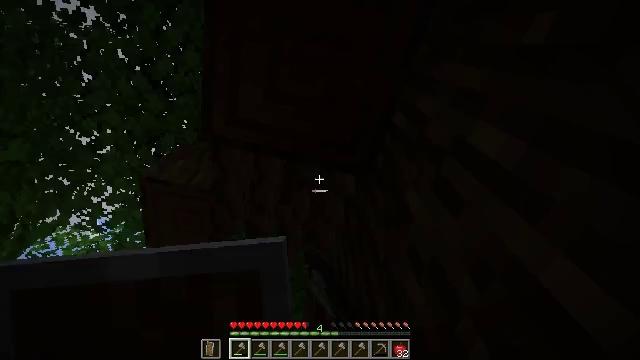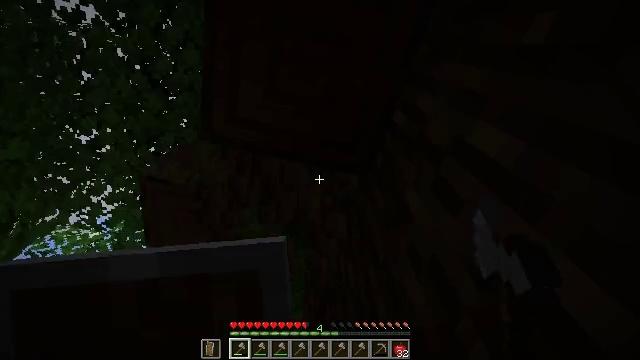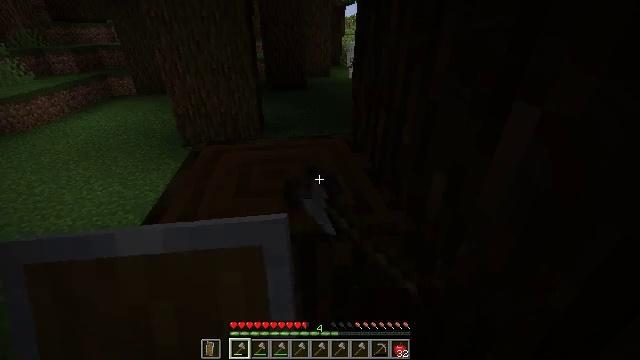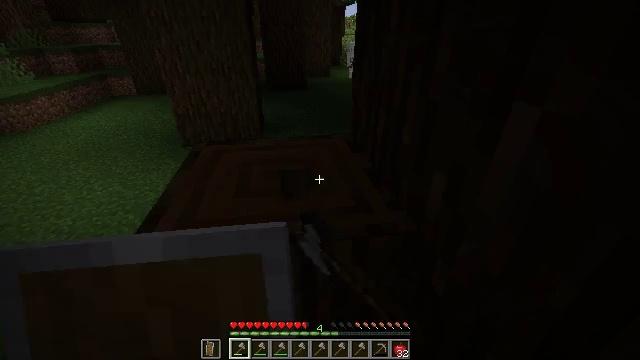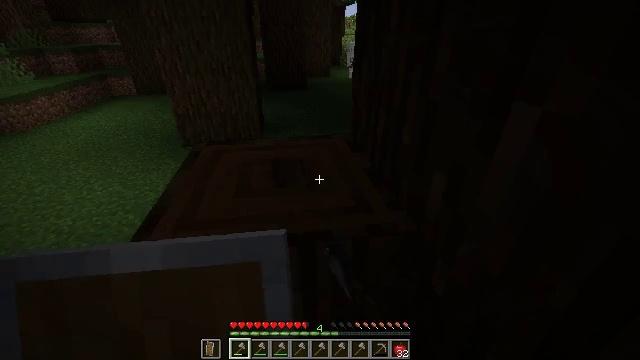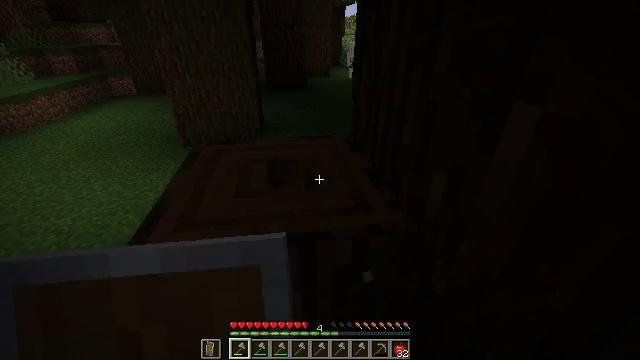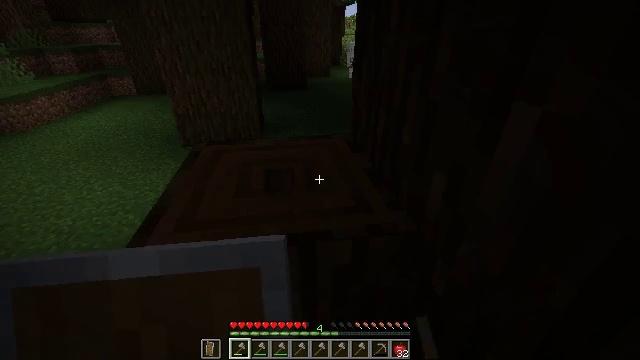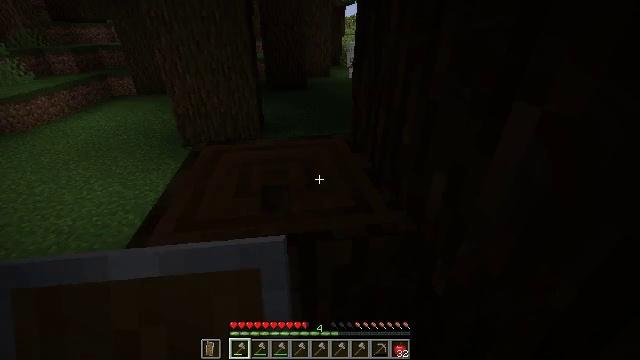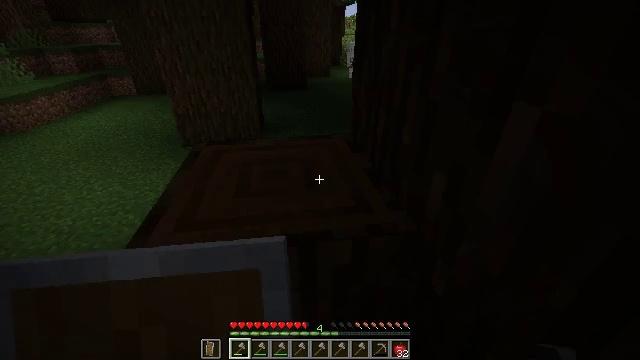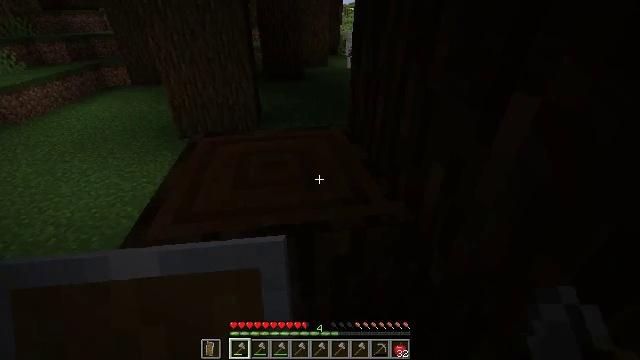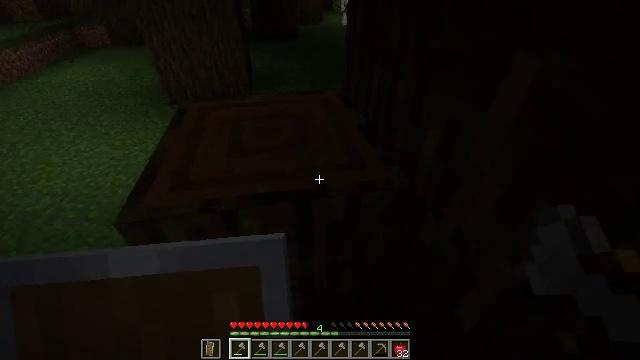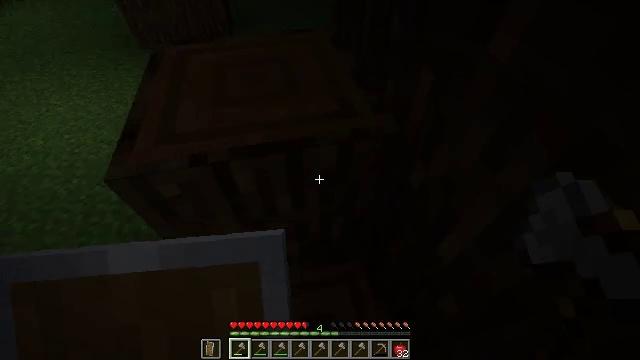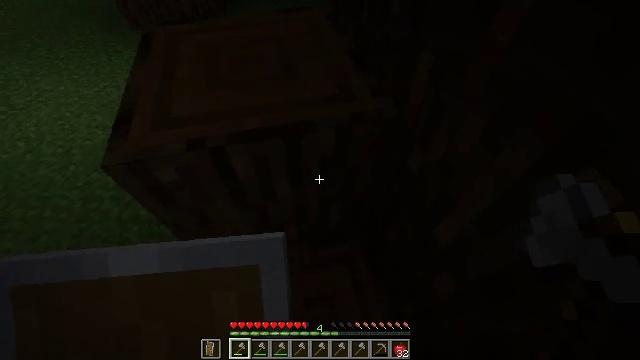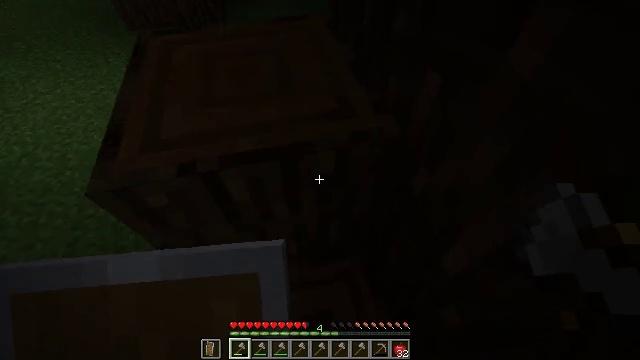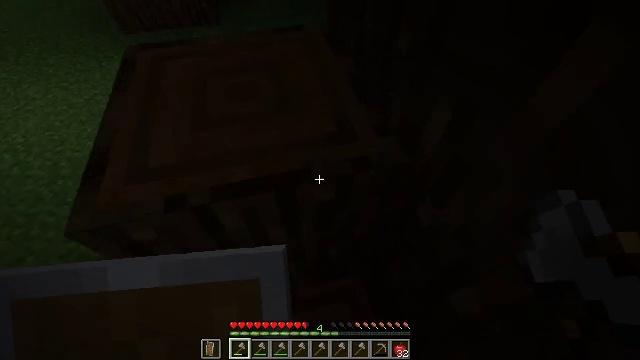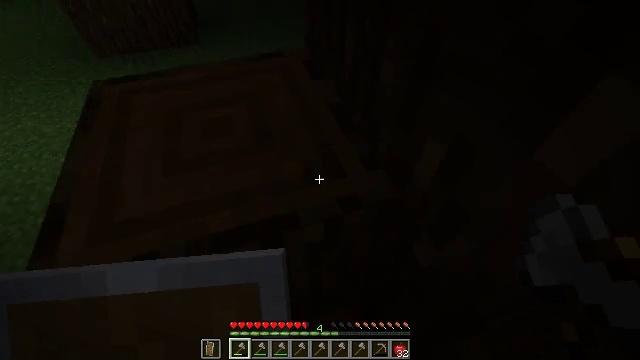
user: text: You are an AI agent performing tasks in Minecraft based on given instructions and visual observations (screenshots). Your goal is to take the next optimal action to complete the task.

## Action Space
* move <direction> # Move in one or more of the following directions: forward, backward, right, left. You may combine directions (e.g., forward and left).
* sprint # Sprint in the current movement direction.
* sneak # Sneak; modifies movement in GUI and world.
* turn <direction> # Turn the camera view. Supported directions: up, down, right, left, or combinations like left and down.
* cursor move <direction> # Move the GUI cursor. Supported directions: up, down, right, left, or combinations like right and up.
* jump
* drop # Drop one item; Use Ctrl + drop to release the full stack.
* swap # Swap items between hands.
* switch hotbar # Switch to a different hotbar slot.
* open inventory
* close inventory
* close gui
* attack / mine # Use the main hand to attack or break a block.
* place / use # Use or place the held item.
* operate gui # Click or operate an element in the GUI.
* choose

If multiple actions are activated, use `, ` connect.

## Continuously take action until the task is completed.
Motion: motion action
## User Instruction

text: Harvest dark oak log for resources.
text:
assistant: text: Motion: attack / mine
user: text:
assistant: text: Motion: turn left and down, attack / mine
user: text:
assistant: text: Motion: no_op
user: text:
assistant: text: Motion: no_op
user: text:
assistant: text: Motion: no_op
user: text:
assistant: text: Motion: no_op
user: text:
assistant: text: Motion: no_op
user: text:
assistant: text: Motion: no_op
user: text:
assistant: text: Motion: turn down
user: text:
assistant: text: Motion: turn right and down
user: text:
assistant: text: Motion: turn right and down
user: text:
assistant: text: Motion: turn down
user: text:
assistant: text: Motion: move forward
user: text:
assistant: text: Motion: move forward
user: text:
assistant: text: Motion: move forward, turn right and up
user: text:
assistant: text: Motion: move forward, turn right and up
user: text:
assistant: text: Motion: move forward, turn right and up, jump
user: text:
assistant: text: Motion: move forward and move left, turn right and up, jump
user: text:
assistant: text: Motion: move forward and move left, turn right and up, jump
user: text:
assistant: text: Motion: move forward and move left, turn up, jump
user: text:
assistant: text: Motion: move forward and move left, turn up
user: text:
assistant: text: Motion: turn right and up
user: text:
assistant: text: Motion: turn right and up
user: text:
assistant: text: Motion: turn right and up
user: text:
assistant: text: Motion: turn right and up
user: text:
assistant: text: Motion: turn right and up
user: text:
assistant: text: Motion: turn right and up
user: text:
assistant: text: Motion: turn right and up
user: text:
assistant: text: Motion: turn up
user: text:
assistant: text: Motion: turn up